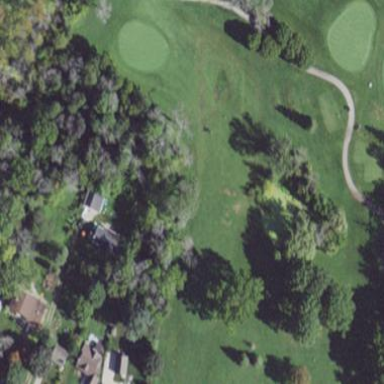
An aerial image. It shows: Golf fairway in the image.